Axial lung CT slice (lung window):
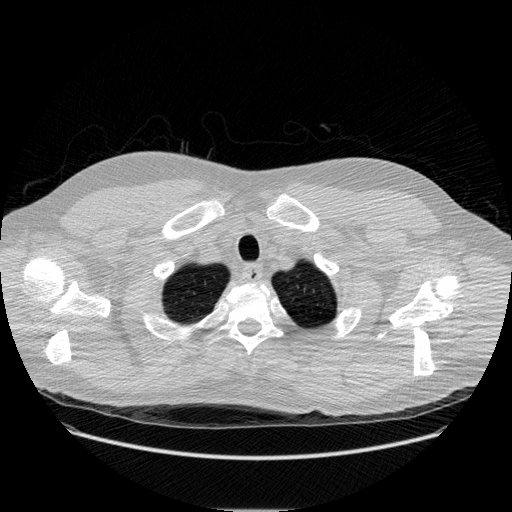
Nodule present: no